Aerial crown-view tile of a tropical tree (Barro Colorado Island, Panama), acquired 20250414:
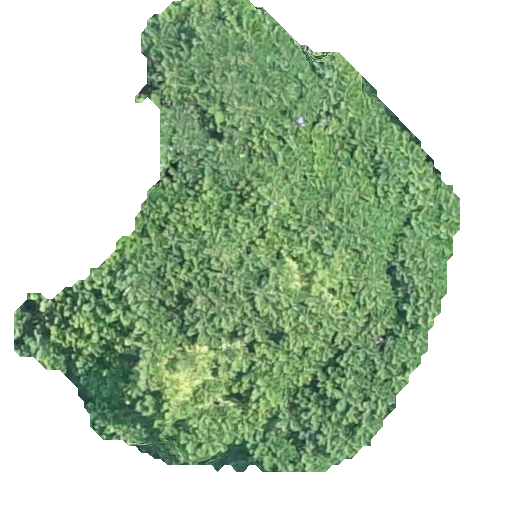
Species: Jacaranda copaia
GBIF accepted scientific name: Jacaranda copaia
Crown area: 197.613 m²